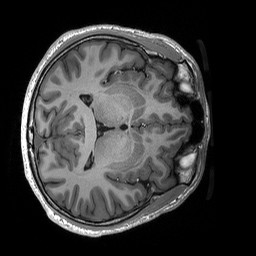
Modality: T1w
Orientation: axial
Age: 20
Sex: male
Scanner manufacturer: siemens
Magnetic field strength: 3 T
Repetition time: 2.53 s
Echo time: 0.00227 s